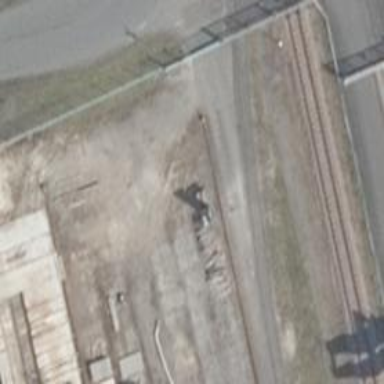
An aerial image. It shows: Railway spur service.